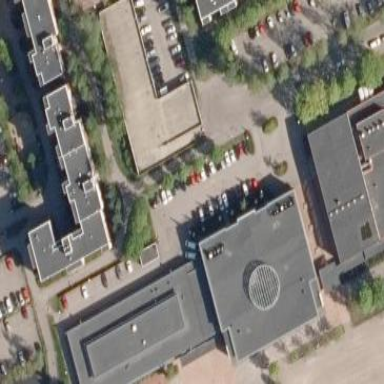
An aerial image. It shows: Building with flat roof.